Question: Not sure what I'm doing wrong but I have two services one is WCF and the other is a ASMX service.
I'm trying to call array of doubles the same way I did in my asmx version.
Here is an image of the two services:

I got a fix to being able to call that method but I would like to know why 'ArrayOfDouble' isn't showing up the same way in my serviceref2 as my serviceref1?
This is the WCF version:
'''
namespace WcfSum
{
// NOTE: You can use the "Rename" command on the "Refactor" menu to change the interface name "IService1" in both code and config file together.
[ServiceContract]
public interface SumListWCF
{
[OperationContract]
string CalculateSum(List<double> listDouble);
}
}
namespace WcfSum
{
// NOTE: You can use the "Rename" command on the "Refactor" menu to change the class name "Service1" in code, svc and config file together.
public class SumList : SumListWCF
{
public string CalculateSum(List<double> listDouble)
{
return listDouble.Sum().ToString();
}
}
}
'''
This is the ASMX version:
'''
namespace CalculateWebServiceSum
{
/// <summary>
/// Summary description for Service1
/// </summary>
[WebService(Namespace = "http://tempuri.org/")]
[WebServiceBinding(ConformsTo = WsiProfiles.BasicProfile1_1)]
[System.ComponentModel.ToolboxItem(false)]
// To allow this Web Service to be called from script, using ASP.NET AJAX, uncomment the following line.
// [System.Web.Script.Services.ScriptService]
public class SumList : System.Web.Services.WebService
{
[WebMethod]
public string CalculateSum(List<double> listDouble)
{
return listDouble.Sum().ToString();
//return listDouble.Select(n => (double)n).ToString();
}
}
}
'''
Previous post was here: <URL>
This provided the fix but doesn't explain why it doesn't operate the same way. Or if there was a way of getting it to act the same. Which makes me feel like im fundamentally missing something?
P.s these are just running locally.
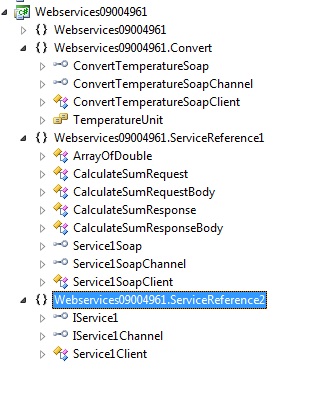
Answer: There is nothing in the SOAP or WSDL standards that specifies how something like a 'List<double>' should be serialized. ASMX apparently invented a 'complexType' in the XML schema to represent array of double.
WCF is much better than ASMX. When you use "Add Service Reference", you get to decide how to handle repeated elements like your array of doubles. You can choose for them to be treated as an array, as a 'List<T>', etc.
There would be negative value in restricting WCF to the limitations of ASMX, which is a legacy technology.